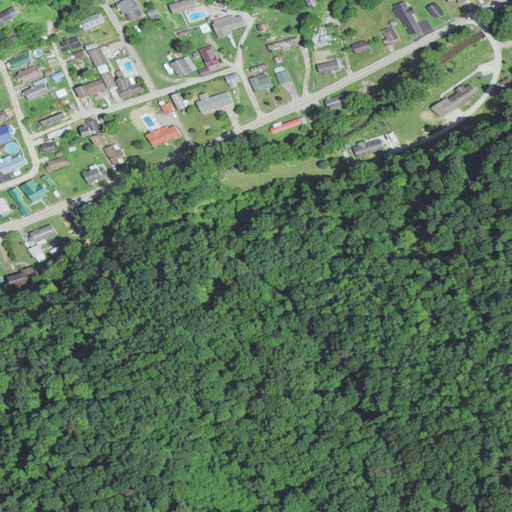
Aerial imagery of valley in West Virginia named Heslop Hollow containing deciduous forest, mixed forest, low intensity development, medium intensity development, open development, high intensity development, and pasture